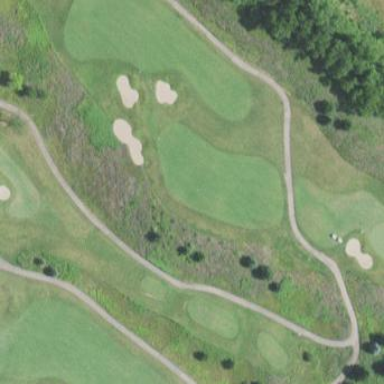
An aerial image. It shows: Golf fairway with grass surface.